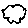
Label: cloud